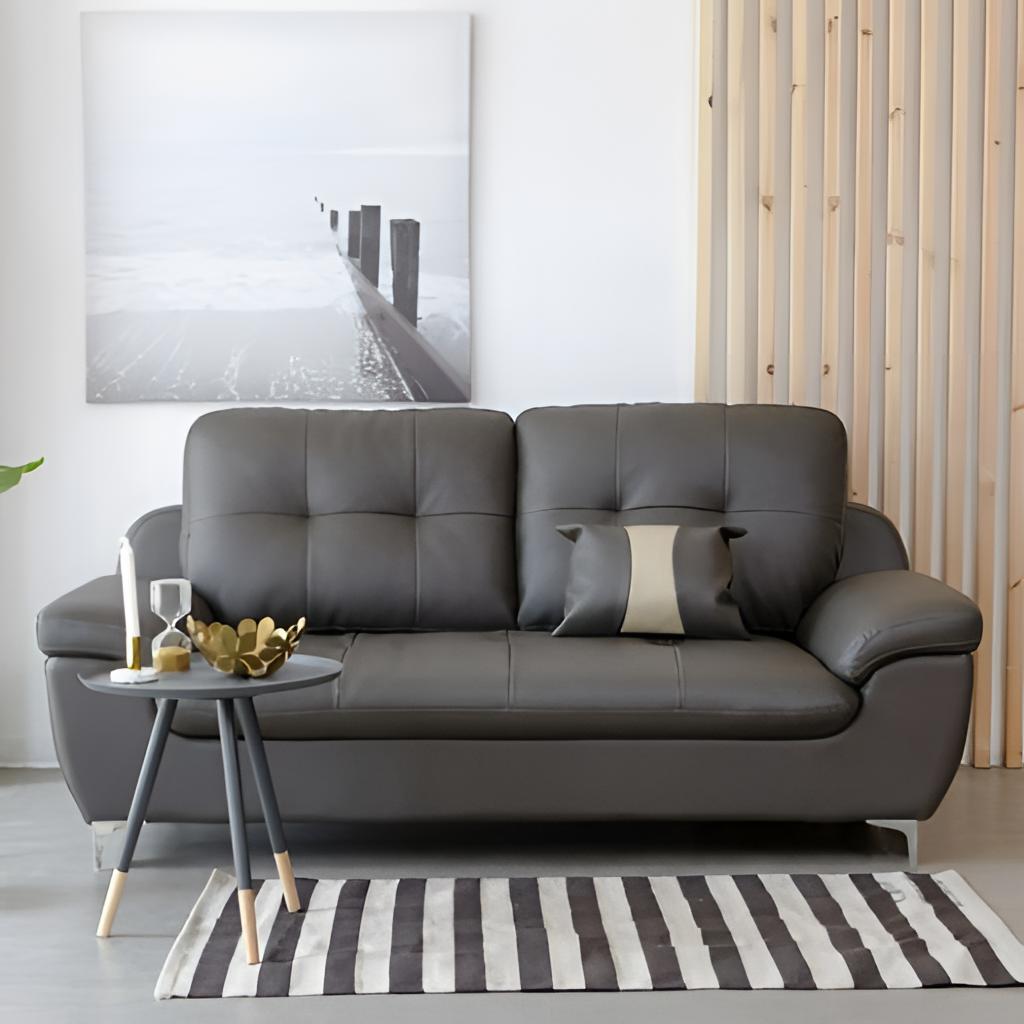
living room, leather sofa, wood flooring, with plank pattern, white paint and wood panel wallpaper, with vertical two tone pattern, contemporary